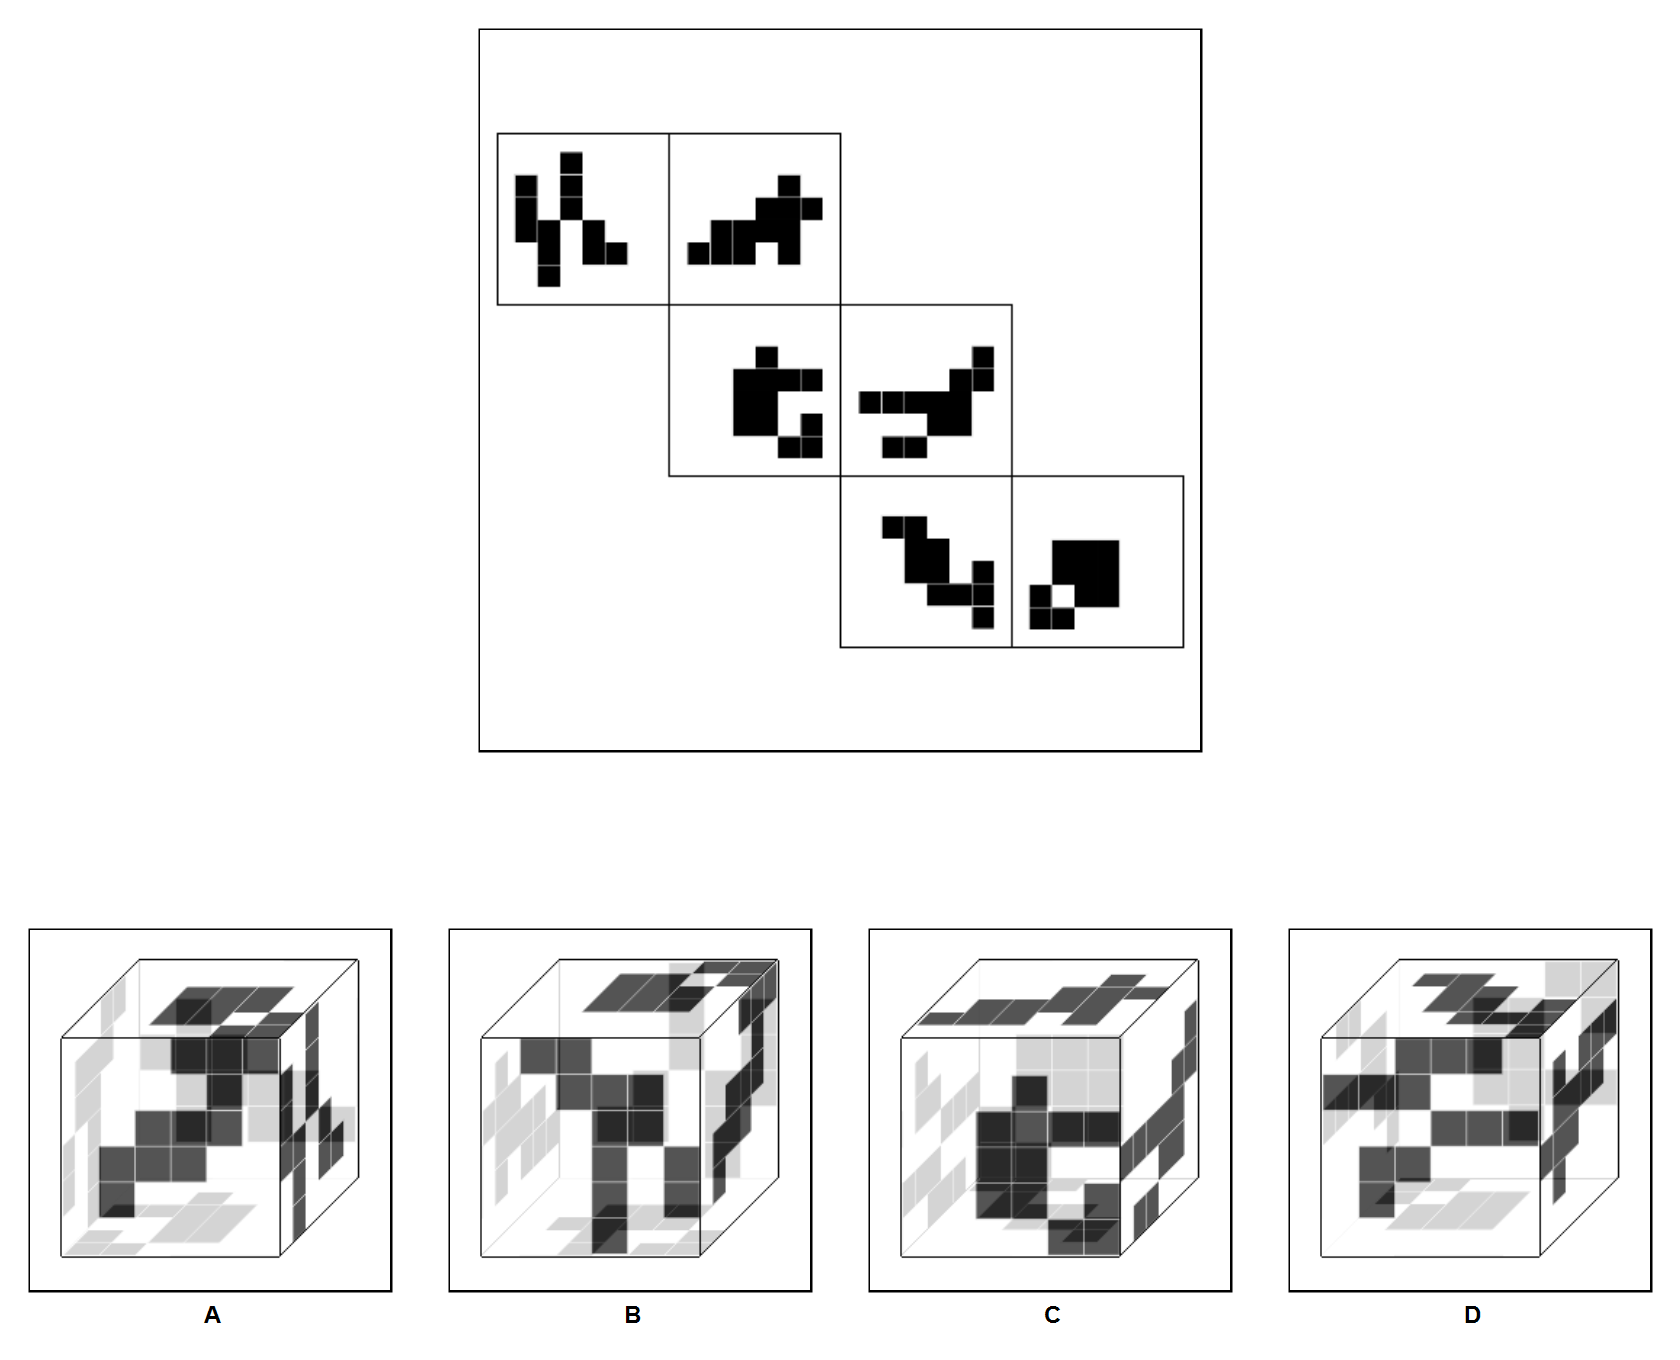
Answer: D